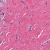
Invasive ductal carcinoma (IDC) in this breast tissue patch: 0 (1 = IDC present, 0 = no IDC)